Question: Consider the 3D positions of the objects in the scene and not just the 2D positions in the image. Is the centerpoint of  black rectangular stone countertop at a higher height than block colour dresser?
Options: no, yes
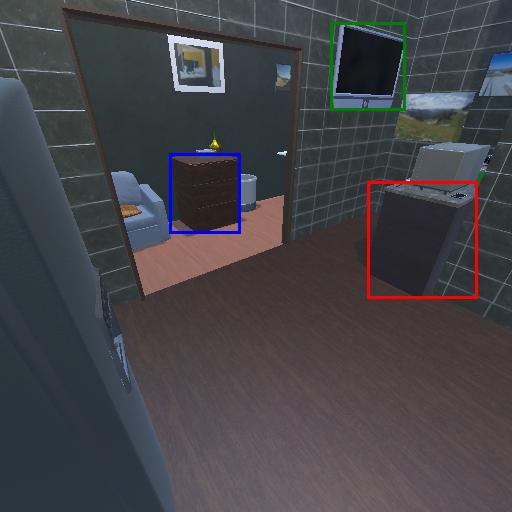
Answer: no